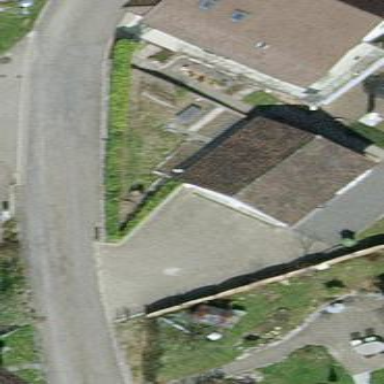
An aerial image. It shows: Group of garages.